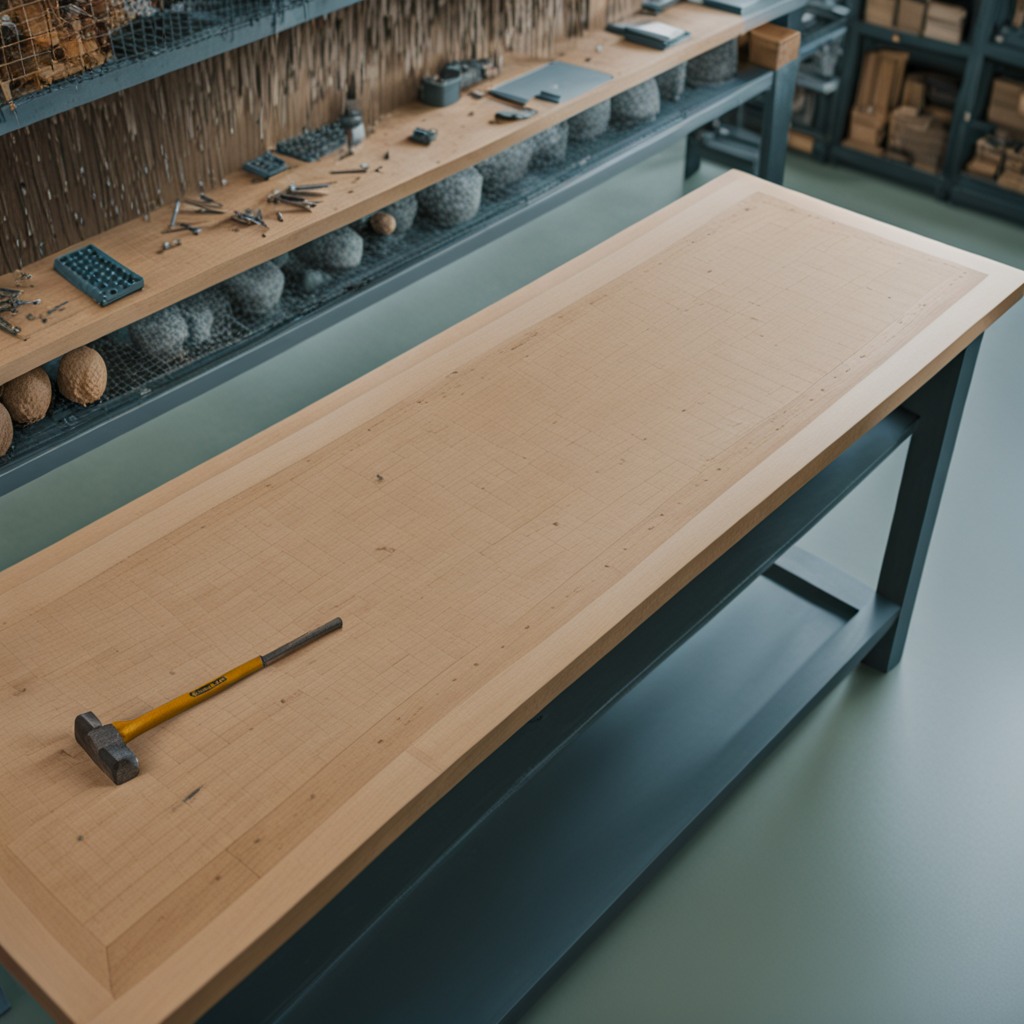
A hammer is lying on a workbench inside a coastal fishing gear workshop.